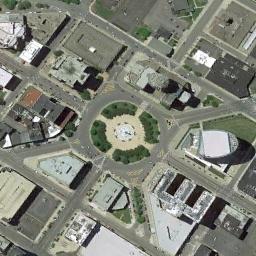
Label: roundabout